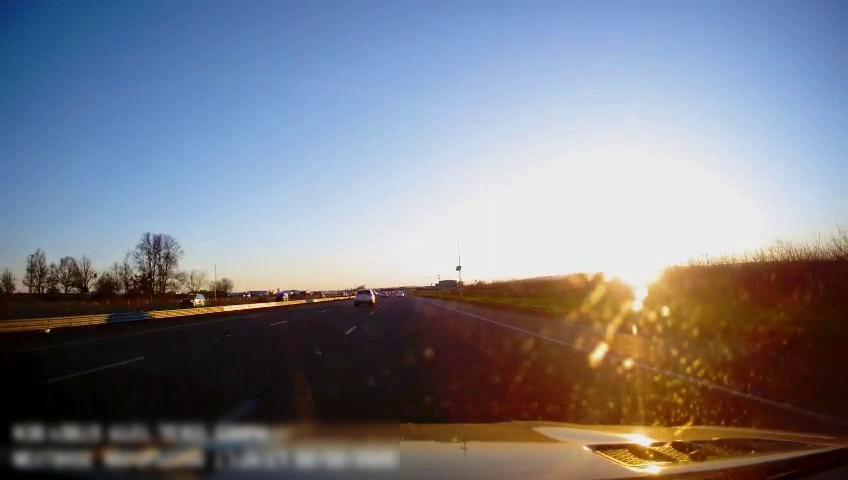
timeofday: Day
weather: Sunny
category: Drivable Space
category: Vehicles | SUV
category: Vehicles | SUV
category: Vehicles | SUV
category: Lanes | Alternate Lane
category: Lanes | Alternate Lane
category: Lanes | Current Lane
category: Lanes | Alternate Lane
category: Traffic | Signs